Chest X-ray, PA view. Patient: 54 years old, sex M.
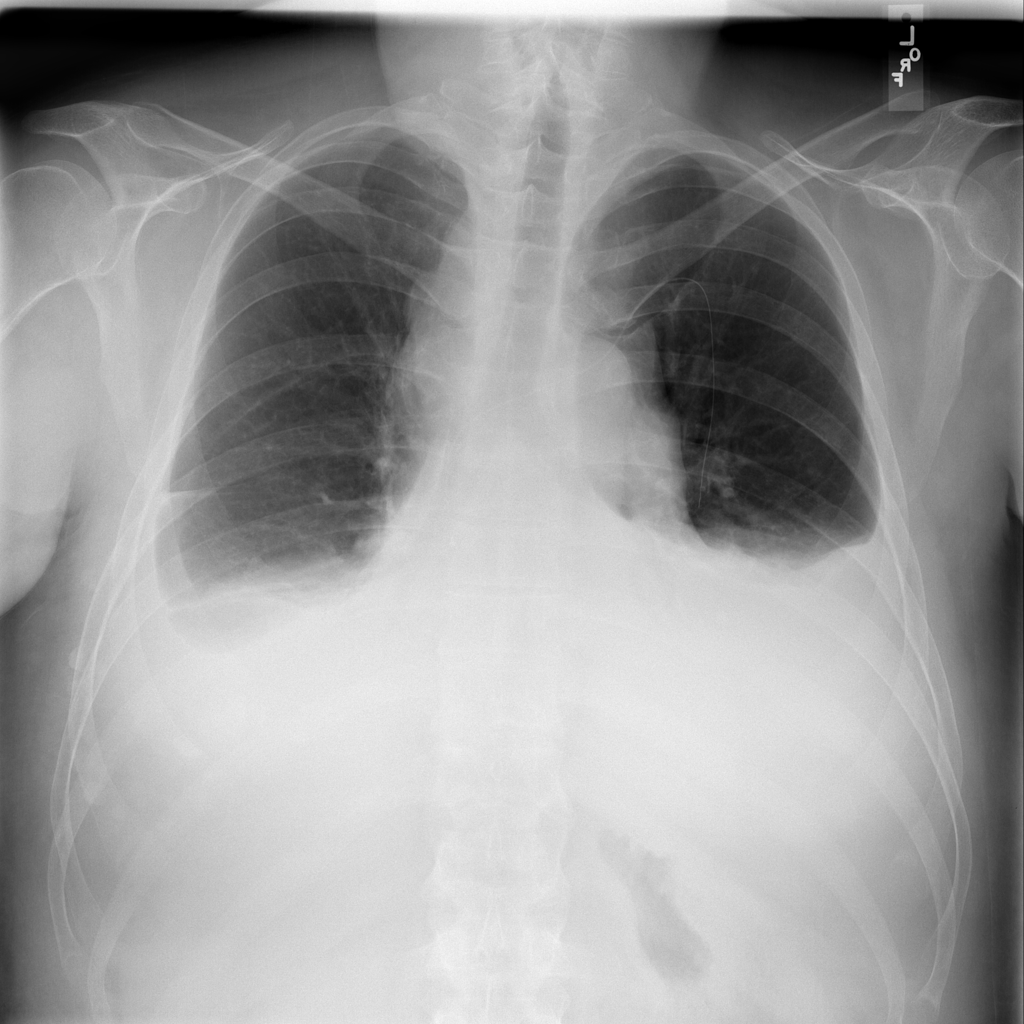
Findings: No Finding